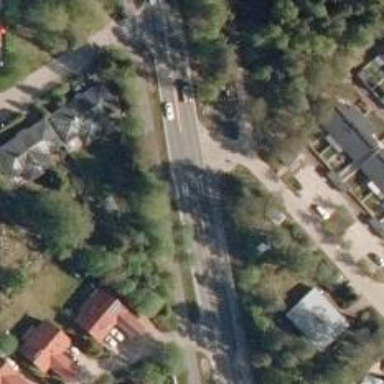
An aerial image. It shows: Asphalt footway with marked crossing that includes pedestrian island.